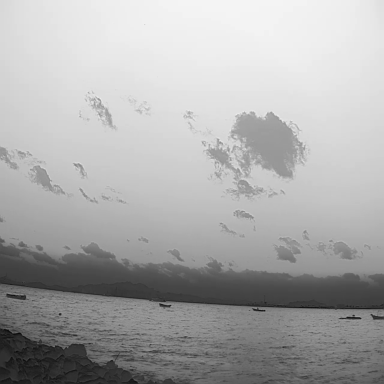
There are three bulk_carriers in the infrared image.